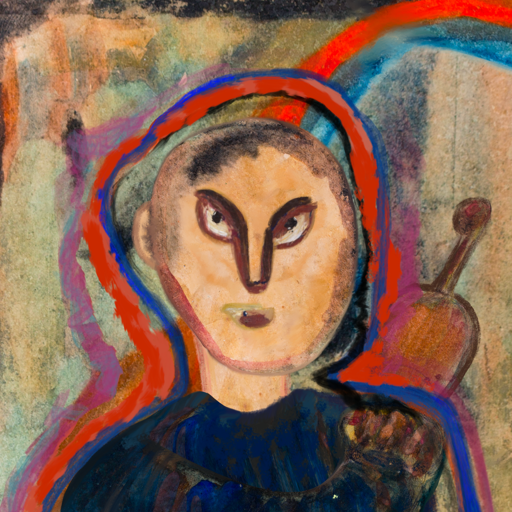
Background: Childish, Head And Neck Front: Childish, Face Front: After_Raid, Bust: Pipe, Hair Front: Experience, Head Accessory: Blank, Second Necklace: Blank, Necklace: Blank, Baby: Blank